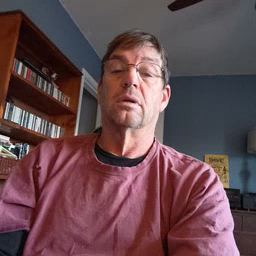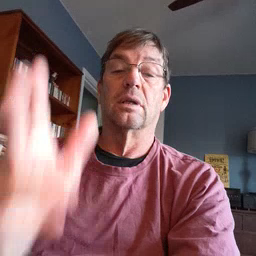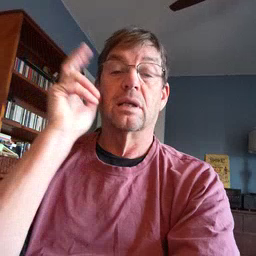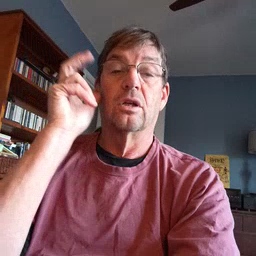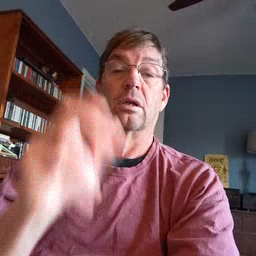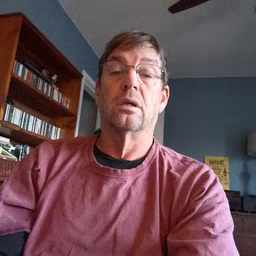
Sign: hear